Question: so I have an app, it includes all the google play services.... but I still get an error and a force crash..
Thanks in advanced.
MainActivity.java
'''
public class MainActivity extends FragmentActivity {
SupportMapFragment mMap;
GoogleMap googleMap;
TabHost tabHost;
@SuppressLint("SetJavaScriptEnabled")
@Override
protected void onCreate(Bundle savedInstanceState) {
super.onCreate(savedInstanceState);
setContentView(R.layout.activity_main);
// Load Webview
WebView myWebView = (WebView) findViewById(R.id.webView1);
WebSettings webSettings = myWebView.getSettings();
webSettings.setJavaScriptEnabled(true);
myWebView.setWebViewClient(new WebViewClient());
myWebView.loadUrl("http://www.salespharma.com/sptouch/msplogin.htm");
// Remove ActionBar
getActionBar().hide();
// Setup the tabhost
tabHost = (TabHost) findViewById(R.id.tabHost);
tabHost.setup();
TabSpec spec1 = tabHost.newTabSpec("SPtouch");
spec1.setContent(R.id.tab1);
spec1.setIndicator("SPtouch");
TabSpec spec2 = tabHost.newTabSpec("GeoLocation");
spec2.setIndicator("GeoLocation");
spec2.setContent(R.id.tab2);
tabHost.addTab(spec1);
tabHost.addTab(spec2);
mMap = (SupportMapFragment) getSupportFragmentManager()
.findFragmentById(R.id.map);
googleMap = mMap.getMap();
// mMap = ((MapFragment)
// getFragmentManager().findFragmentById(R.id.map)).getMap();
// Flip view
}
public void LoadActivity() {
Intent startNewActivityOpen = new Intent(MainActivity.this,
Settings.class);
startActivityForResult(startNewActivityOpen, 0);
}
public boolean onOptionsItemSelected(MenuItem item) {
// Handle item selection
switch (item.getItemId()) {
case R.id.action_settings:
LoadActivity();
return true;
default:
return super.onOptionsItemSelected(item);
}
}
@Override
public boolean onCreateOptionsMenu(Menu menu) {
// Inflate the menu; this adds items to the action bar if it is present.
getMenuInflater().inflate(R.menu.main, menu);
return true;
}
}
'''
The XML
'''
<TabHost
android:id="@+id/tabHost"
android:layout_width="match_parent"
android:layout_height="match_parent"
android:layout_alignParentLeft="true" >
<LinearLayout
android:layout_width="match_parent"
android:layout_height="match_parent"
android:orientation="vertical" >
<TabWidget
android:id="@android:id/tabs"
android:layout_width="match_parent"
android:layout_height="wrap_content" >
</TabWidget>
<FrameLayout
android:id="@android:id/tabcontent"
android:layout_width="match_parent"
android:layout_height="match_parent" >
<LinearLayout
android:id="@+id/tab1"
android:layout_width="match_parent"
android:layout_height="match_parent" >
<WebView
android:id="@+id/webView1"
android:layout_width="match_parent"
android:layout_height="match_parent" />
</LinearLayout>
<LinearLayout
android:id="@+id/tab2"
android:layout_width="match_parent"
android:layout_height="match_parent" >
<fragment
android:id="@+id/map"
android:layout_width="match_parent"
android:layout_height="match_parent"
class="com.google.android.gms.maps.SupportMapFragment" />
</LinearLayout>
</FrameLayout>
</LinearLayout>
</TabHost>
</RelativeLayout>
'''
The Manifest
'''
<uses-sdk
android:minSdkVersion="14"
android:targetSdkVersion="17" />
<uses-permission android:name="android.permission.INTERNET" />
<uses-permission android:name="android.permission.ACCESS_FINE_LOCATION" />
<uses-permission android:name="android.permission.ACCESS_COARSE_LOCATION" />
<uses-permission android:name="android.permission.ACCESS_NETWORK_STATE" />
<uses-permission android:name="android.permission.WRITE_EXTERNAL_STORAGE" />
<uses-permission android:name="com.google.android.providers.gsf.permission.READ_GSERVICES" />
<meta-data
android:name="com.google.android.maps.v2.API_KEY"
android:value="***********************************" />
<permission
android:name="com.salespharma.sptouchbeta.permission.MAPS_RECEIVE"
android:protectionLevel="signature" />
<uses-permission android:name="com.salespharma.sptouchbeta.permission.MAPS_RECEIVE" />
<uses-feature
android:glEsVersion="0x00020000"
android:required="true" />
<application
android:allowBackup="true"
android:icon="@drawable/ic_launcher"
android:label="@string/app_name"
android:theme="@style/AppTheme" >
<activity
android:name="com.salespharma.sptouchbeta.MainActivity"
android:label="@string/app_name" >
<intent-filter>
<action android:name="android.intent.action.MAIN" />
<category android:name="android.intent.category.LAUNCHER" />
</intent-filter>
</activity>
<activity
android:name="Settings"
android:icon="@drawable/ic_launcher"
android:label="@string/app_name"
android:theme="@style/AppTheme" >
</activity>
</application>
</manifest>
'''
And finally the logcat... Keep in mind I have referenced the library! The logcat is telling me It's not found.
'''
05-28 19:21:05.210: D/webcoreglue(29886): netstack: Memory Cache feature is OFF
05-28 19:21:05.330: E/ActivityThread(29886): Failed to inflate
05-28 19:21:05.330: E/ActivityThread(29886): android.view.InflateException: Binary XML file line #2: Error inflating class fragment
05-28 19:21:05.330: E/ActivityThread(29886): at android.view.LayoutInflater.createViewFromTag(LayoutInflater.java:704)
05-28 19:21:05.330: E/ActivityThread(29886): at android.view.LayoutInflater.parseInclude(LayoutInflater.java:807)
05-28 19:21:05.330: E/ActivityThread(29886): at android.view.LayoutInflater.rInflate(LayoutInflater.java:736)
05-28 19:21:05.330: E/ActivityThread(29886): at android.view.LayoutInflater.rInflate(LayoutInflater.java:749)
05-28 19:21:05.330: E/ActivityThread(29886): at android.view.LayoutInflater.rInflate(LayoutInflater.java:749)
05-28 19:21:05.330: E/ActivityThread(29886): at android.view.LayoutInflater.rInflate(LayoutInflater.java:749)
05-28 19:21:05.330: E/ActivityThread(29886): at android.view.LayoutInflater.rInflate(LayoutInflater.java:749)
05-28 19:21:05.330: E/ActivityThread(29886): at android.view.LayoutInflater.inflate(LayoutInflater.java:489)
05-28 19:21:05.330: E/ActivityThread(29886): at android.view.LayoutInflater.inflate(LayoutInflater.java:396)
05-28 19:21:05.330: E/ActivityThread(29886): at android.view.LayoutInflater.inflate(LayoutInflater.java:352)
05-28 19:21:05.330: E/ActivityThread(29886): at com.android.internal.policy.impl.PhoneWindow.setContentView(PhoneWindow.java:276)
05-28 19:21:05.330: E/ActivityThread(29886): at android.app.Activity.setContentView(Activity.java:1867)
05-28 19:21:05.330: E/ActivityThread(29886): at com.salespharma.sptouchbeta.MainActivity.onCreate(MainActivity.java:29)
05-28 19:21:05.330: E/ActivityThread(29886): at android.app.Activity.performCreate(Activity.java:5008)
05-28 19:21:05.330: E/ActivityThread(29886): at android.app.Instrumentation.callActivityOnCreate(Instrumentation.java:1079)
05-28 19:21:05.330: E/ActivityThread(29886): at android.app.ActivityThread.performLaunchActivity(ActivityThread.java:2145)
05-28 19:21:05.330: E/ActivityThread(29886): at android.app.ActivityThread.handleLaunchActivity(ActivityThread.java:2216)
05-28 19:21:05.330: E/ActivityThread(29886): at android.app.ActivityThread.access$600(ActivityThread.java:146)
05-28 19:21:05.330: E/ActivityThread(29886): at android.app.ActivityThread$H.handleMessage(ActivityThread.java:1212)
05-28 19:21:05.330: E/ActivityThread(29886): at android.os.Handler.dispatchMessage(Handler.java:99)
05-28 19:21:05.330: E/ActivityThread(29886): at android.os.Looper.loop(Looper.java:137)
05-28 19:21:05.330: E/ActivityThread(29886): at android.app.ActivityThread.main(ActivityThread.java:5012)
05-28 19:21:05.330: E/ActivityThread(29886): at java.lang.reflect.Method.invokeNative(Native Method)
05-28 19:21:05.330: E/ActivityThread(29886): at java.lang.reflect.Method.invoke(Method.java:511)
05-28 19:21:05.330: E/ActivityThread(29886): at com.android.internal.os.ZygoteInit$MethodAndArgsCaller.run(ZygoteInit.java:791)
05-28 19:21:05.330: E/ActivityThread(29886): at com.android.internal.os.ZygoteInit.main(ZygoteInit.java:558)
05-28 19:21:05.330: E/ActivityThread(29886): at dalvik.system.NativeStart.main(Native Method)
05-28 19:21:05.330: E/ActivityThread(29886): Caused by: android.app.Fragment$InstantiationException: Unable to instantiate fragment com.google.android.gms.maps.MapFragment: make sure class name exists, is public, and has an empty constructor that is public
05-28 19:21:05.330: E/ActivityThread(29886): at android.app.Fragment.instantiate(Fragment.java:584)
05-28 19:21:05.330: E/ActivityThread(29886): at android.app.Fragment.instantiate(Fragment.java:552)
05-28 19:21:05.330: E/ActivityThread(29886): at android.app.Activity.onCreateView(Activity.java:4656)
05-28 19:21:05.330: E/ActivityThread(29886): at android.view.LayoutInflater.createViewFromTag(LayoutInflater.java:680)
05-28 19:21:05.330: E/ActivityThread(29886): ... 26 more
05-28 19:21:05.330: E/ActivityThread(29886): Caused by: java.lang.ClassNotFoundException: com.google.android.gms.maps.MapFragment
05-28 19:21:05.330: E/ActivityThread(29886): at dalvik.system.BaseDexClassLoader.findClass(BaseDexClassLoader.java:61)
05-28 19:21:05.330: E/ActivityThread(29886): at java.lang.ClassLoader.loadClass(ClassLoader.java:501)
05-28 19:21:05.330: E/ActivityThread(29886): at java.lang.ClassLoader.loadClass(ClassLoader.java:461)
05-28 19:21:05.330: E/ActivityThread(29886): at android.app.Fragment.instantiate(Fragment.java:574)
05-28 19:21:05.330: E/ActivityThread(29886): ... 29 more
05-28 19:21:05.350: D/AndroidRuntime(29886): Shutting down VM
05-28 19:21:05.350: W/dalvikvm(29886): threadid=1: thread exiting with uncaught exception (group=0x41ffd500)
05-28 19:21:05.350: E/AndroidRuntime(29886): FATAL EXCEPTION: main
05-28 19:21:05.350: E/AndroidRuntime(29886): java.lang.RuntimeException: Unable to start activity ComponentInfo{com.salespharma.sptouchbeta/com.salespharma.sptouchbeta.MainActivity}: android.view.InflateException: Binary XML file line #2: Error inflating class fragment
05-28 19:21:05.350: E/AndroidRuntime(29886): at android.app.ActivityThread.performLaunchActivity(ActivityThread.java:2191)
05-28 19:21:05.350: E/AndroidRuntime(29886): at android.app.ActivityThread.handleLaunchActivity(ActivityThread.java:2216)
05-28 19:21:05.350: E/AndroidRuntime(29886): at android.app.ActivityThread.access$600(ActivityThread.java:146)
05-28 19:21:05.350: E/AndroidRuntime(29886): at android.app.ActivityThread$H.handleMessage(ActivityThread.java:1212)
05-28 19:21:05.350: E/AndroidRuntime(29886): at android.os.Handler.dispatchMessage(Handler.java:99)
05-28 19:21:05.350: E/AndroidRuntime(29886): at android.os.Looper.loop(Looper.java:137)
05-28 19:21:05.350: E/AndroidRuntime(29886): at android.app.ActivityThread.main(ActivityThread.java:5012)
05-28 19:21:05.350: E/AndroidRuntime(29886): at java.lang.reflect.Method.invokeNative(Native Method)
05-28 19:21:05.350: E/AndroidRuntime(29886): at java.lang.reflect.Method.invoke(Method.java:511)
05-28 19:21:05.350: E/AndroidRuntime(29886): at com.android.internal.os.ZygoteInit$MethodAndArgsCaller.run(ZygoteInit.java:791)
05-28 19:21:05.350: E/AndroidRuntime(29886): at com.android.internal.os.ZygoteInit.main(ZygoteInit.java:558)
05-28 19:21:05.350: E/AndroidRuntime(29886): at dalvik.system.NativeStart.main(Native Method)
05-28 19:21:05.350: E/AndroidRuntime(29886): Caused by: android.view.InflateException: Binary XML file line #2: Error inflating class fragment
05-28 19:21:05.350: E/AndroidRuntime(29886): at android.view.LayoutInflater.createViewFromTag(LayoutInflater.java:704)
05-28 19:21:05.350: E/AndroidRuntime(29886): at android.view.LayoutInflater.parseInclude(LayoutInflater.java:807)
05-28 19:21:05.350: E/AndroidRuntime(29886): at android.view.LayoutInflater.rInflate(LayoutInflater.java:736)
05-28 19:21:05.350: E/AndroidRuntime(29886): at android.view.LayoutInflater.rInflate(LayoutInflater.java:749)
05-28 19:21:05.350: E/AndroidRuntime(29886): at android.view.LayoutInflater.rInflate(LayoutInflater.java:749)
05-28 19:21:05.350: E/AndroidRuntime(29886): at android.view.LayoutInflater.rInflate(LayoutInflater.java:749)
05-28 19:21:05.350: E/AndroidRuntime(29886): at android.view.LayoutInflater.rInflate(LayoutInflater.java:749)
05-28 19:21:05.350: E/AndroidRuntime(29886): at android.view.LayoutInflater.inflate(LayoutInflater.java:489)
05-28 19:21:05.350: E/AndroidRuntime(29886): at android.view.LayoutInflater.inflate(LayoutInflater.java:396)
05-28 19:21:05.350: E/AndroidRuntime(29886): at android.view.LayoutInflater.inflate(LayoutInflater.java:352)
05-28 19:21:05.350: E/AndroidRuntime(29886): at com.android.internal.policy.impl.PhoneWindow.setContentView(PhoneWindow.java:276)
05-28 19:21:05.350: E/AndroidRuntime(29886): at android.app.Activity.setContentView(Activity.java:1867)
05-28 19:21:05.350: E/AndroidRuntime(29886): at com.salespharma.sptouchbeta.MainActivity.onCreate(MainActivity.java:29)
05-28 19:21:05.350: E/AndroidRuntime(29886): at android.app.Activity.performCreate(Activity.java:5008)
05-28 19:21:05.350: E/AndroidRuntime(29886): at android.app.Instrumentation.callActivityOnCreate(Instrumentation.java:1079)
05-28 19:21:05.350: E/AndroidRuntime(29886): at android.app.ActivityThread.performLaunchActivity(ActivityThread.java:2145)
05-28 19:21:05.350: E/AndroidRuntime(29886): ... 11 more
05-28 19:21:05.350: E/AndroidRuntime(29886): Caused by: android.app.Fragment$InstantiationException: Unable to instantiate fragment com.google.android.gms.maps.MapFragment: make sure class name exists, is public, and has an empty constructor that is public
05-28 19:21:05.350: E/AndroidRuntime(29886): at android.app.Fragment.instantiate(Fragment.java:584)
05-28 19:21:05.350: E/AndroidRuntime(29886): at android.app.Fragment.instantiate(Fragment.java:552)
05-28 19:21:05.350: E/AndroidRuntime(29886): at android.app.Activity.onCreateView(Activity.java:4656)
05-28 19:21:05.350: E/AndroidRuntime(29886): at android.view.LayoutInflater.createViewFromTag(LayoutInflater.java:680)
05-28 19:21:05.350: E/AndroidRuntime(29886): ... 26 more
05-28 19:21:05.350: E/AndroidRuntime(29886): Caused by: java.lang.ClassNotFoundException: com.google.android.gms.maps.MapFragment
05-28 19:21:05.350: E/AndroidRuntime(29886): at dalvik.system.BaseDexClassLoader.findClass(BaseDexClassLoader.java:61)
05-28 19:21:05.350: E/AndroidRuntime(29886): at java.lang.ClassLoader.loadClass(ClassLoader.java:501)
05-28 19:21:05.350: E/AndroidRuntime(29886): at java.lang.ClassLoader.loadClass(ClassLoader.java:461)
05-28 19:21:05.350: E/AndroidRuntime(29886): at android.app.Fragment.instantiate(Fragment.java:574)
05-28 19:21:05.350: E/AndroidRuntime(29886): ... 29 more
'''
> Some screenshots for reference
<URL>
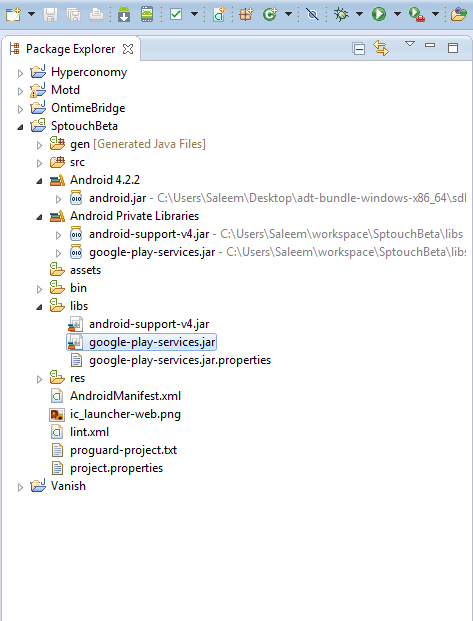
Answer: Few pointers here :
1. Inside your AndroidManifest.xml : <meta-data android:name="com.google.android.maps.v2.API_KEY" android:value="***********************************" /> Should be located inside the <application> tag
2. You did not have the google-play-services_lib inside your project manager, here's what I had on my setup : Notice there, I have the google-play-services_lib.jar with the google-play-services.jar, you will need to import the Google Play Services Library into your workspace, make sure the project is open, then import it as library for other projects
Good Luck!!
<URL>
Now, I suggest you to do more research about this problem, here's how :
1. Try displaying only the map on your application, if the map displays, then your layout declaration has errors. If the app crashes,then you have library-referencing error.
2. If the referencing error occurs, try creating a new project, import the google-play-services_lib into your project, and try displaying the map first. When it displays, modify your code to match the current code you have here.
Good luck :D